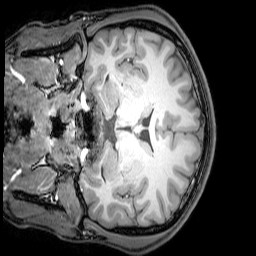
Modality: T1w
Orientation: coronal
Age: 23
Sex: male
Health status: healthy
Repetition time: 0.081 s
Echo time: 0.037 s